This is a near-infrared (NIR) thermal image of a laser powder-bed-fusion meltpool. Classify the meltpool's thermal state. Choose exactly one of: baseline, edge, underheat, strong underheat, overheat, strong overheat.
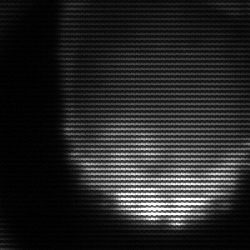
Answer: edge